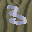
Label: 3